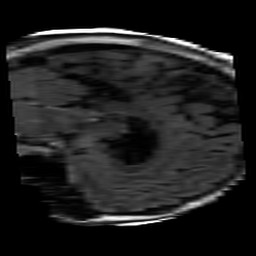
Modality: FLAIR
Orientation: sagittal
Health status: ill
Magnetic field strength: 3 T